Question: I can't find this command in 'ANALYZE' menu. Also there is no 'Find matching clones in solution' in context menu.

I have tried 'TOOLS'>'CUSTOMIZE'>'COMMANDS' but without success. There is no such command.
I'm using 'Microsoft Visual Studio Professional 2012'.
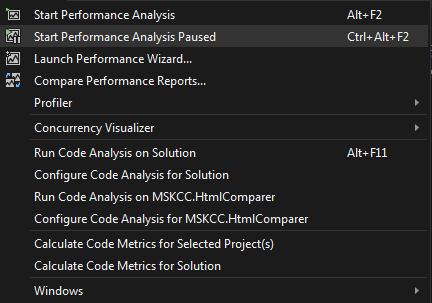
Answer: "Analyse solution for Code Clones" is only available in Ultimate and Premium editions of Visual Studio 2012.